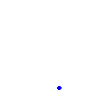
Particle: pion